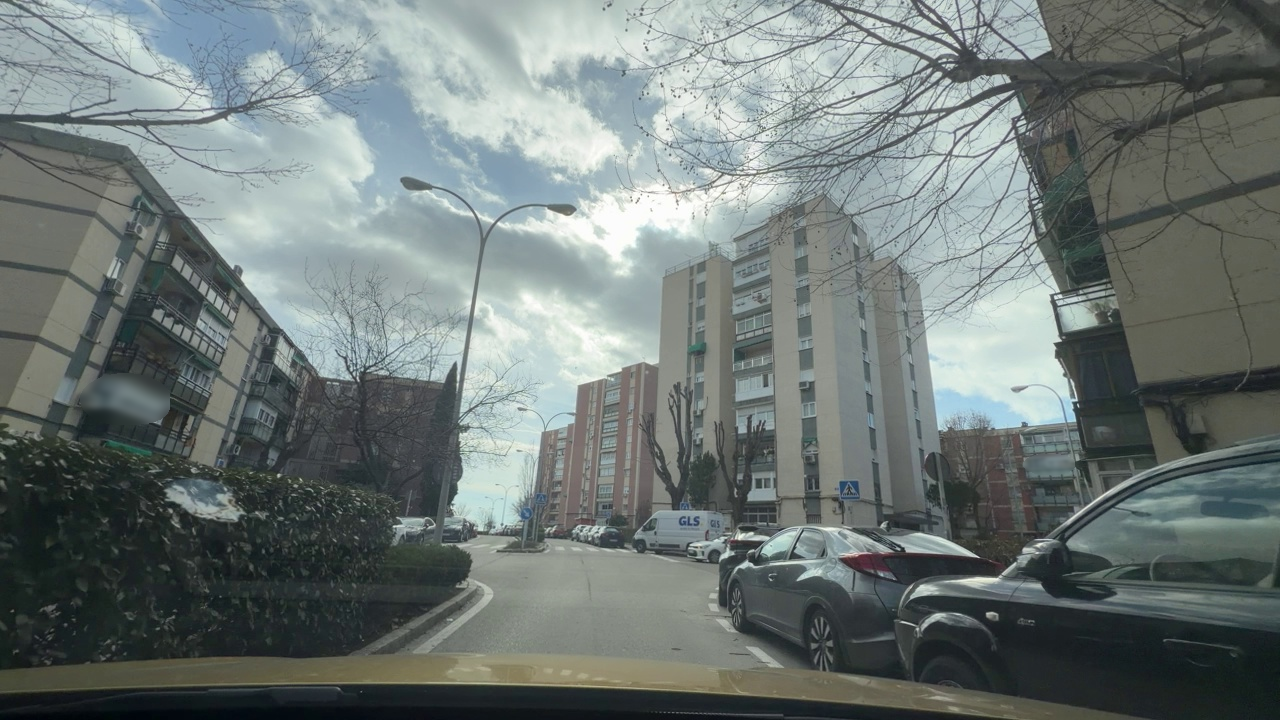
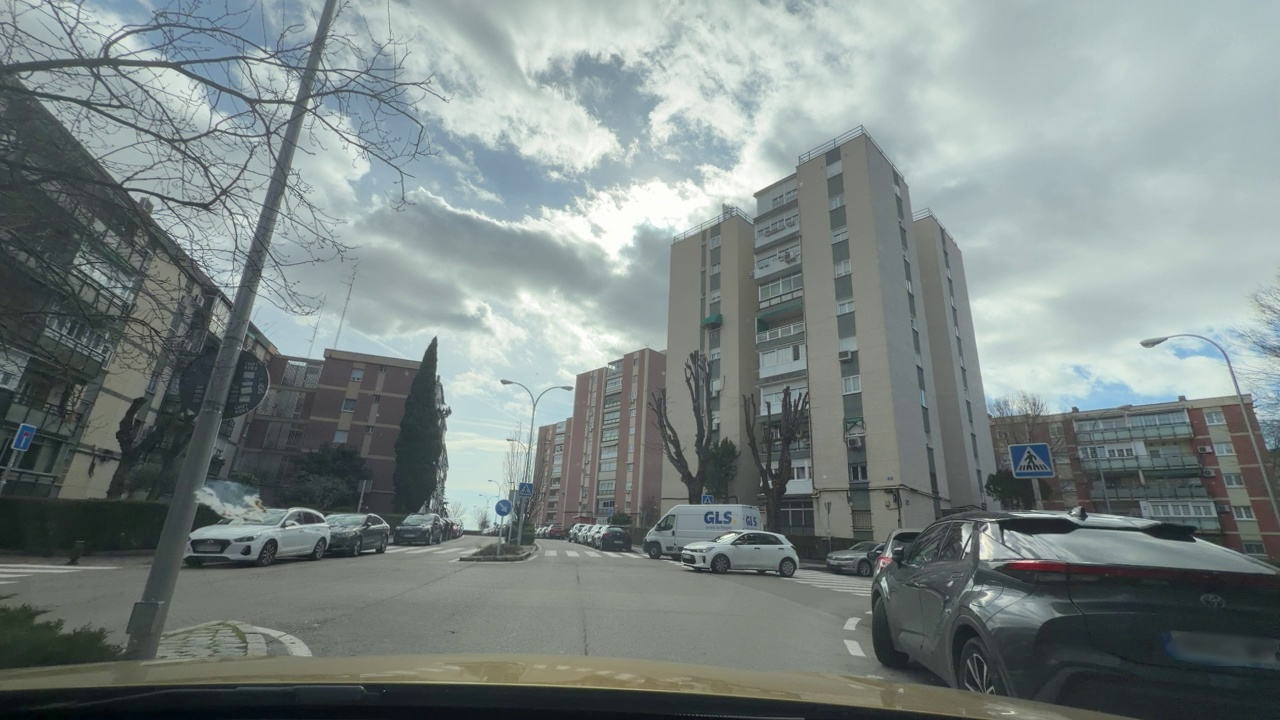
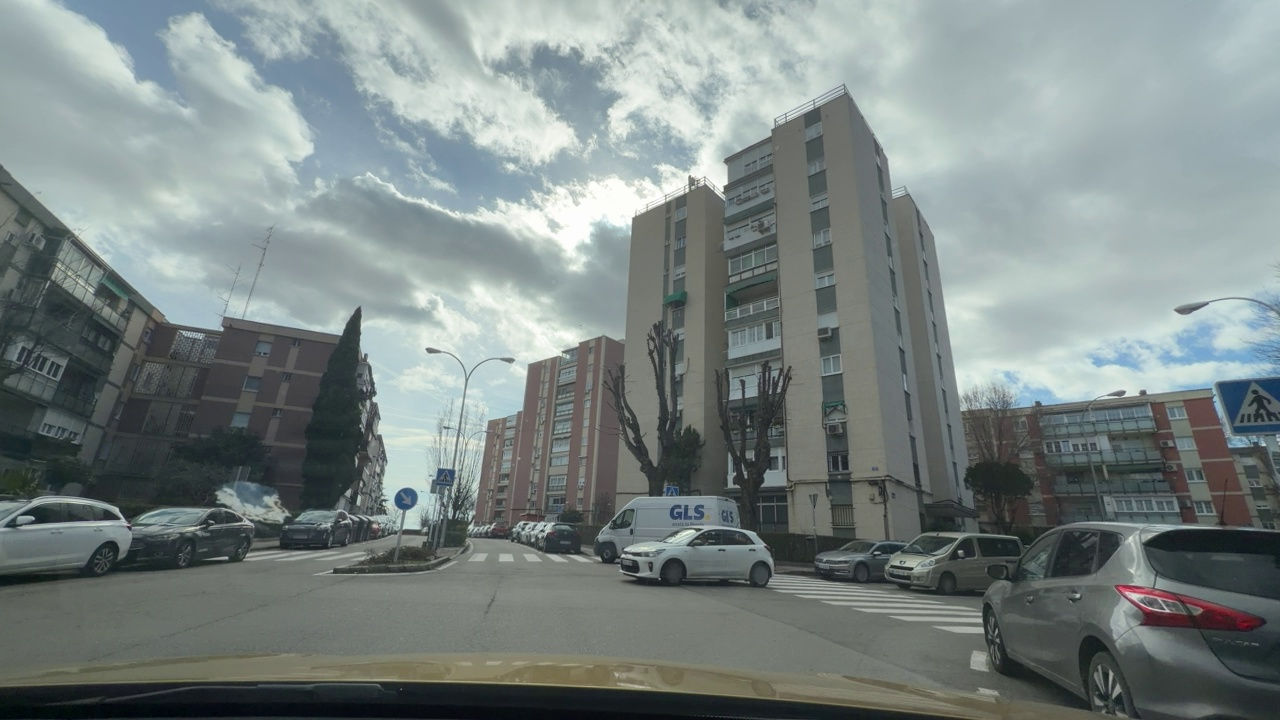
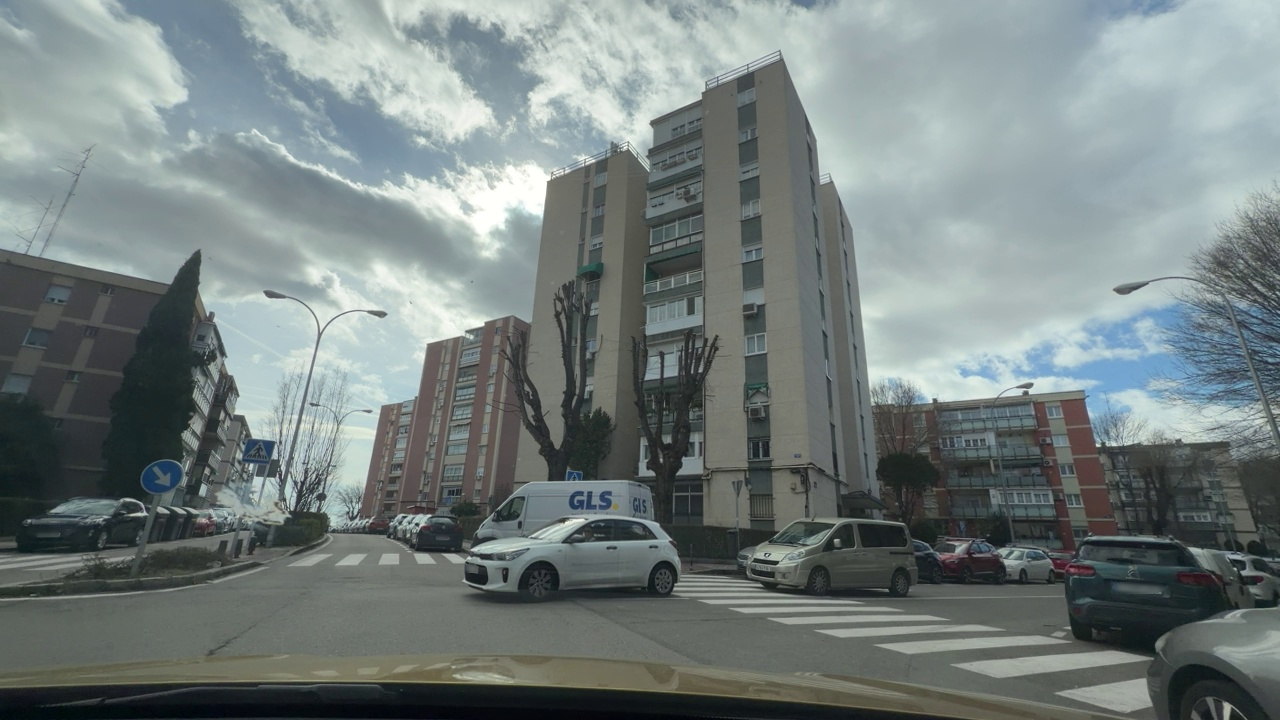
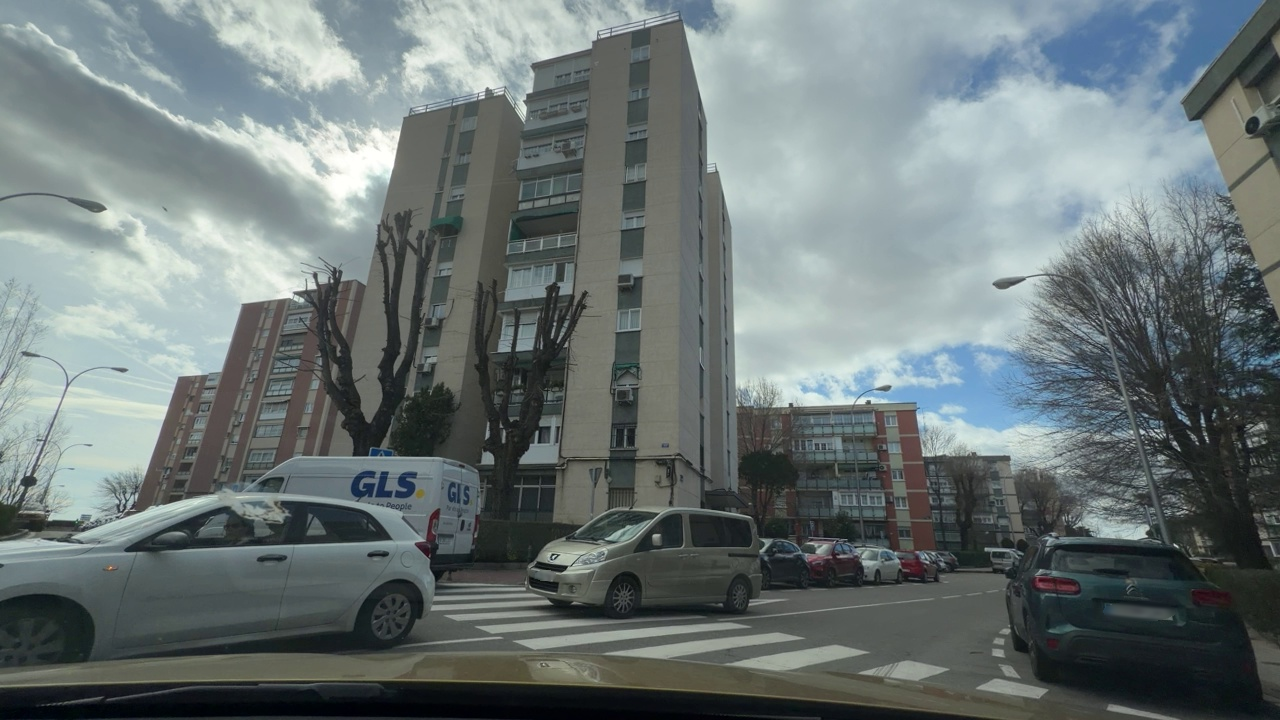
Situation: empty
Question: Has a vehicle merged into the ego lane directly ahead of the ego vehicle without any intermediate vehicle?
Answer: No
Reasoning: The vehicle is traveling on a one-way road with only one lane, and on the left side there is an obstacle, so cutting in is not possible

Situation: empty
Question: Is the ego vehicle currently inside a roundabout?
Answer: No
Reasoning: No central island is visible ahead in the road

Situation: empty
Question: Is the ego vehicle currently within an intersection?
Answer: Yes
Reasoning: Crossing lanes are visible ahead and there are cars travelling from the right to the left side of the leading vehicle.

Situation: empty
Question: Is any vehicle partially overlapping the lane boundary markings of the ego lane?
Answer: No
Reasoning: No other vehicles are possible on the right side of the ego lane, this is a one road lane